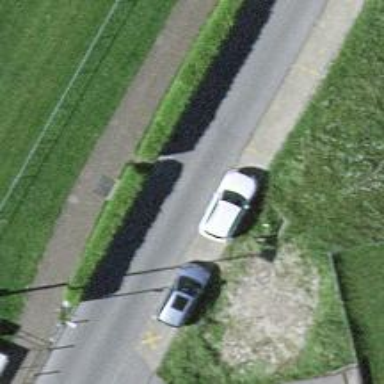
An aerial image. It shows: Hedge acting as barrier.